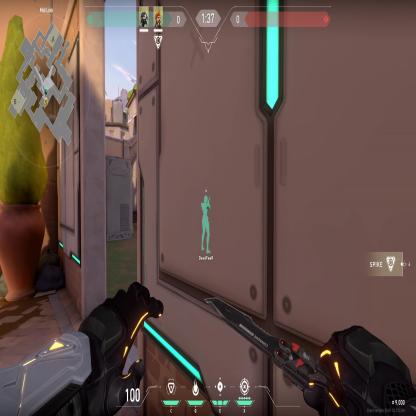
Label: teammate